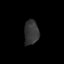
Tissue: skin
Cell type: Epithelial cells
Senescence score: 0.2822
Nuclear area (px): 348
Mean DAPI intensity: 53.514